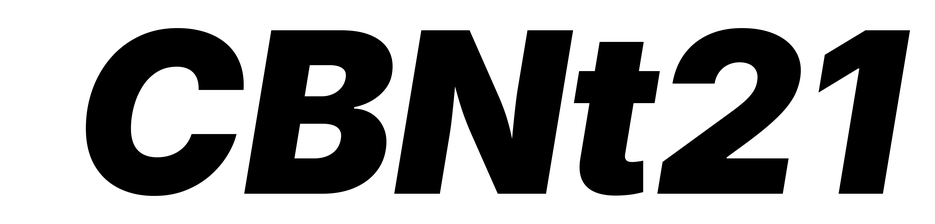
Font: Inter-Italic_Black_Italic